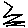
Label: zigzag